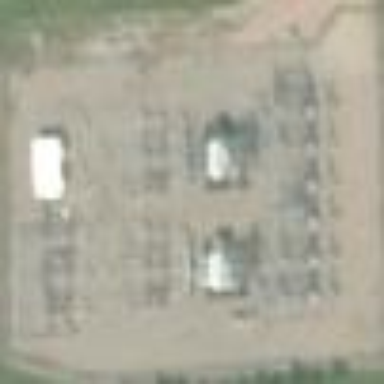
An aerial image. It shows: There is distribution substation enclosed by fence.